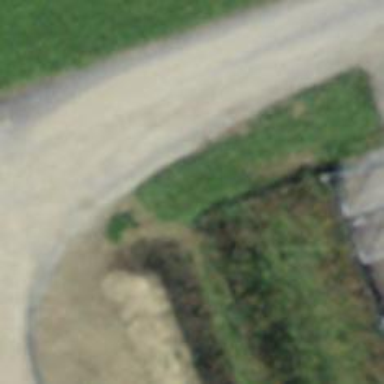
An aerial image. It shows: Fence.